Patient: sex F, age 36
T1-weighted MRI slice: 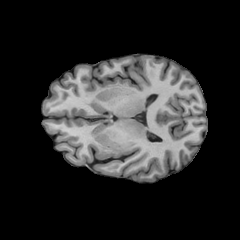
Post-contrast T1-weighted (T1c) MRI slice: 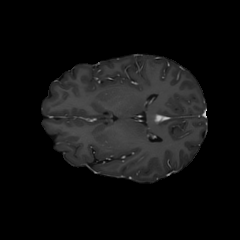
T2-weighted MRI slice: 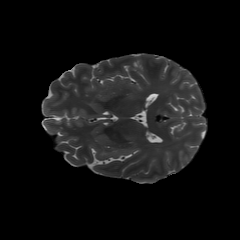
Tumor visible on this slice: no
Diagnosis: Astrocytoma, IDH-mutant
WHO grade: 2